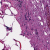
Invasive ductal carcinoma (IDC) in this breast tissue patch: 0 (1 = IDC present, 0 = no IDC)